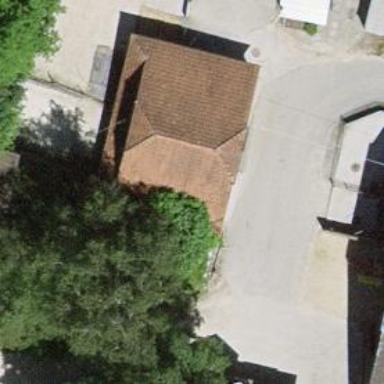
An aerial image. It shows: Barn.